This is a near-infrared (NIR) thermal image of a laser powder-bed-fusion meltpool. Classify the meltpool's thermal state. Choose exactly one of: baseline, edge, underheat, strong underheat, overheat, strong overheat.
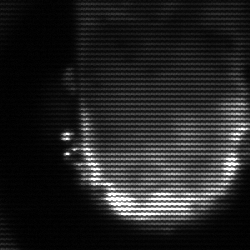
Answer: baseline